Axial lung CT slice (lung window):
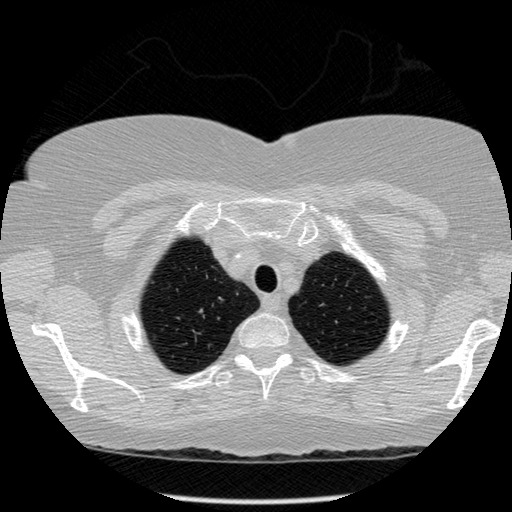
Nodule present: no